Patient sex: F
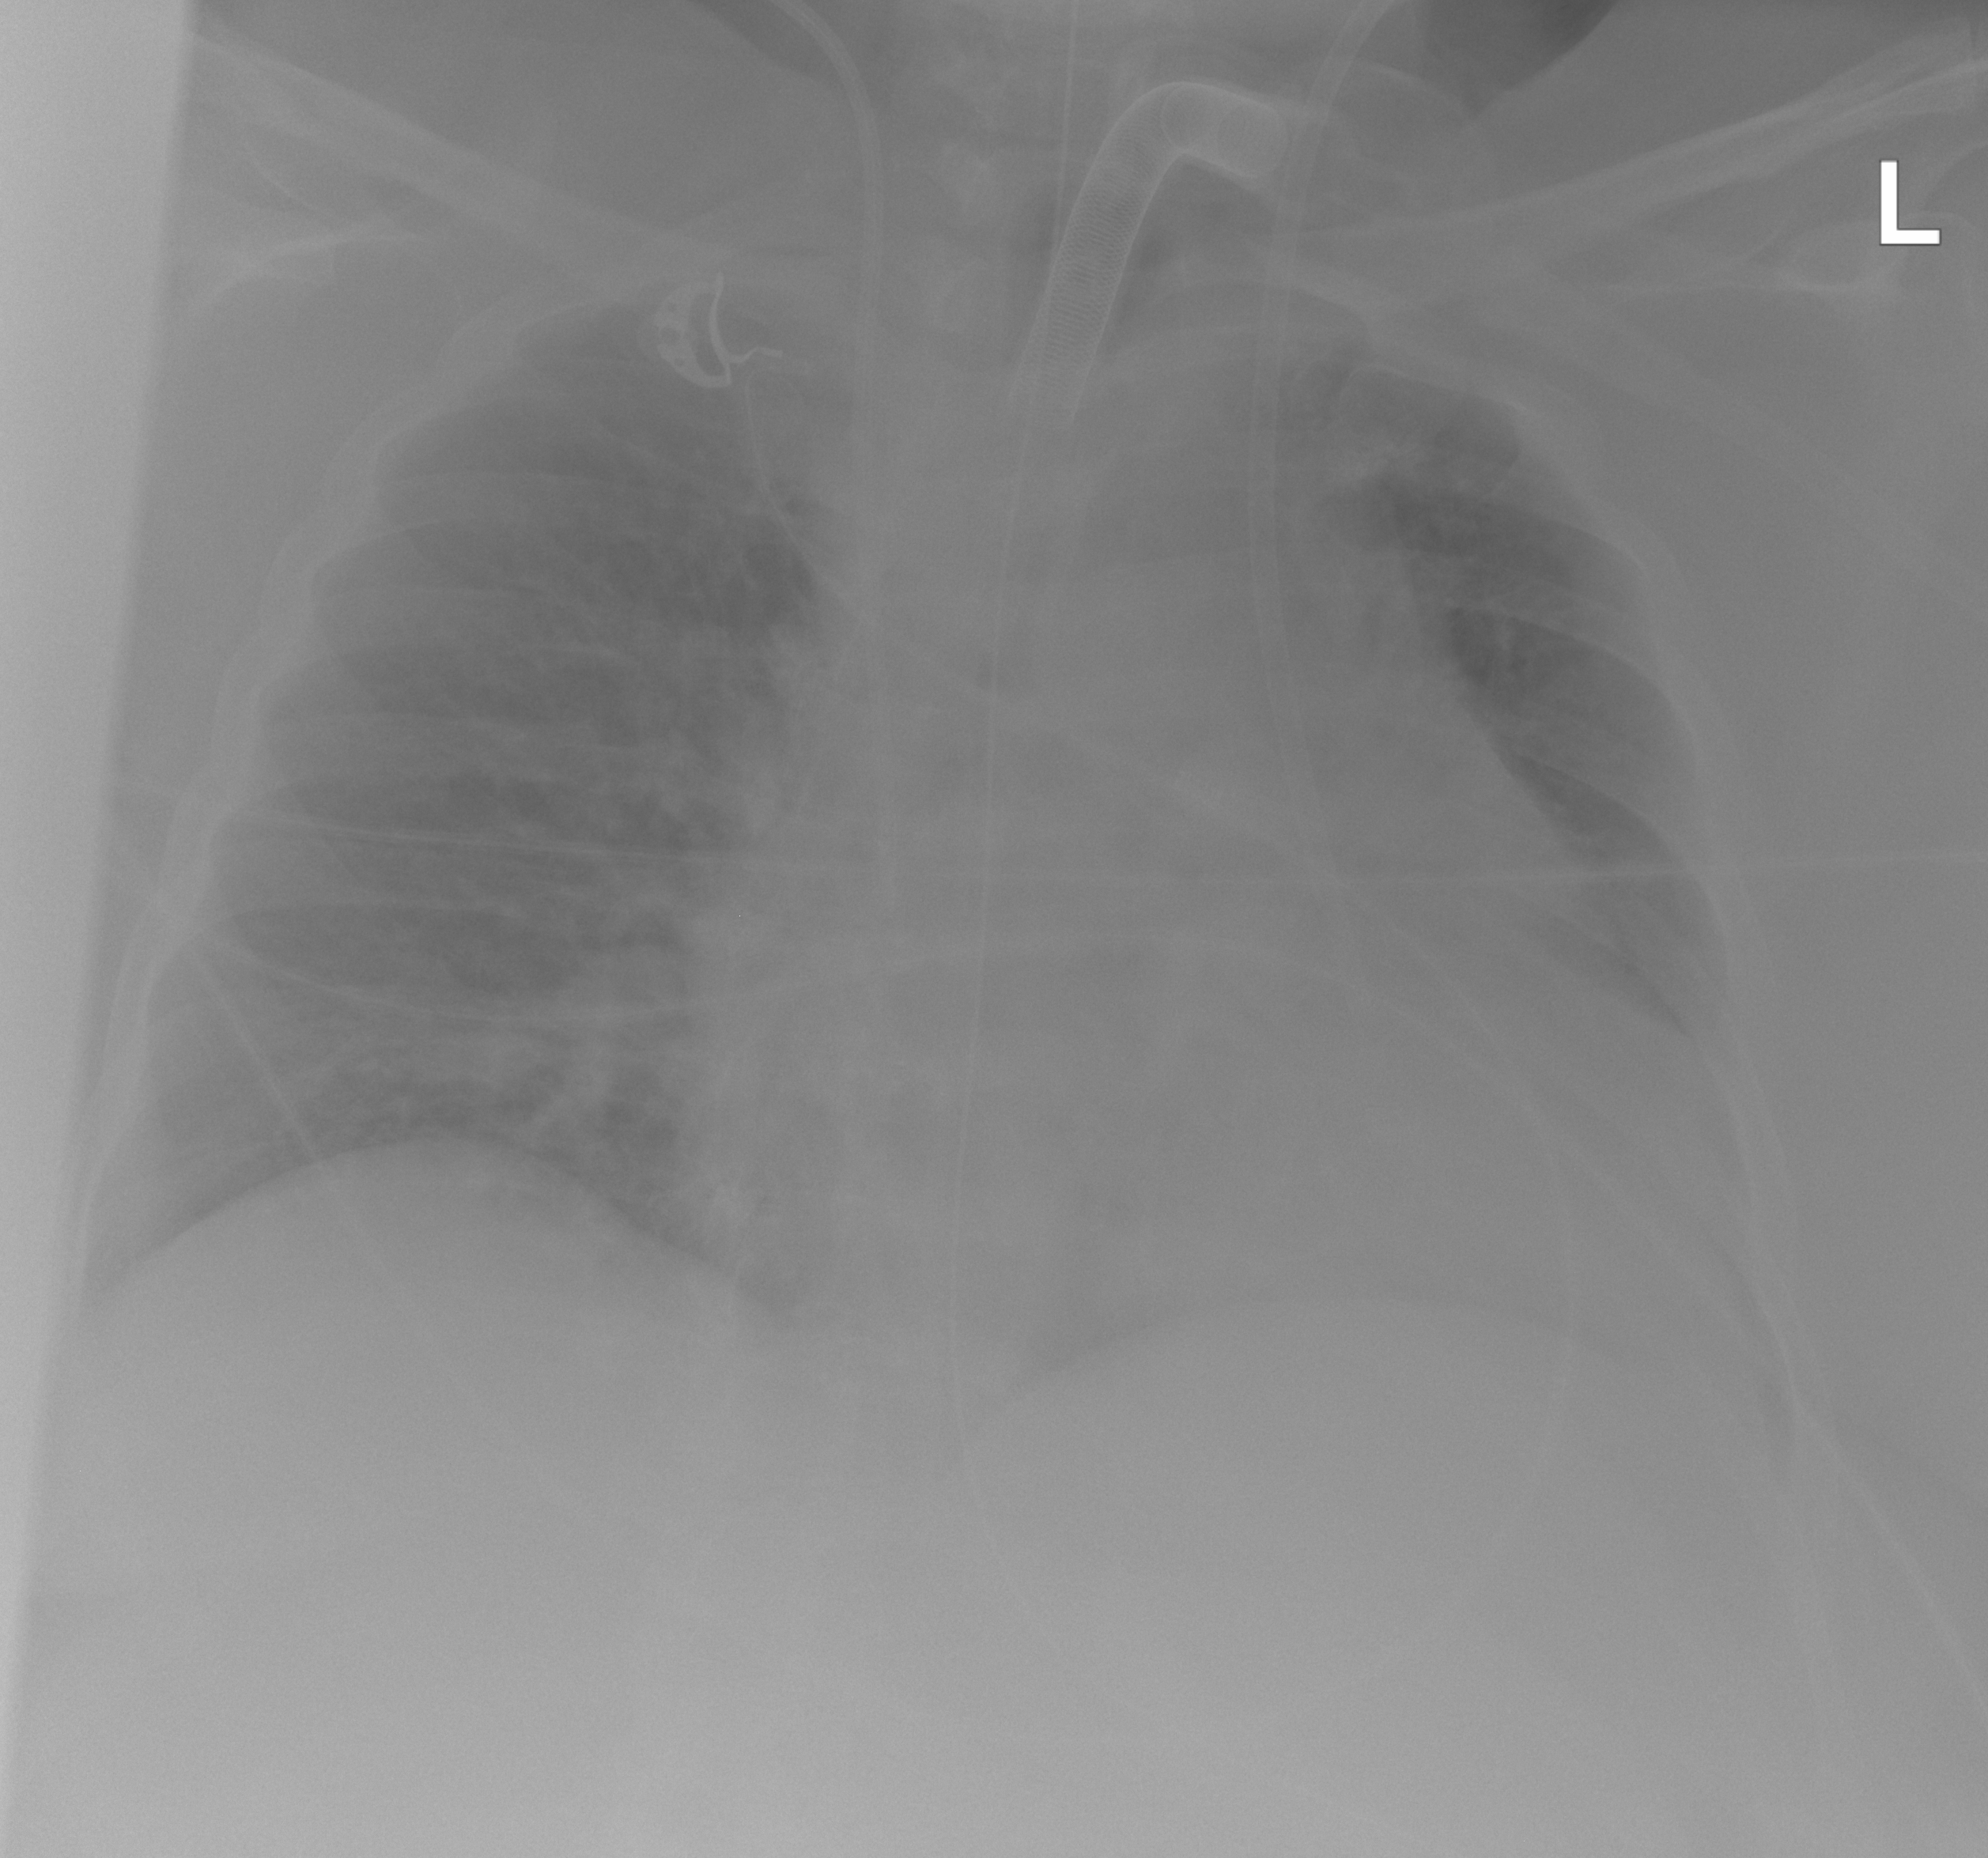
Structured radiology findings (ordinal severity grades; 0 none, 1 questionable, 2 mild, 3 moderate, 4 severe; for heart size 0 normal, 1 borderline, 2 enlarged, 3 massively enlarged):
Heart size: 2
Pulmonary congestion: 2
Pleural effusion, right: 0
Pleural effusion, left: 0
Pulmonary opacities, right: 0
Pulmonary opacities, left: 0
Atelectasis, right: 0
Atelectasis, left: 0